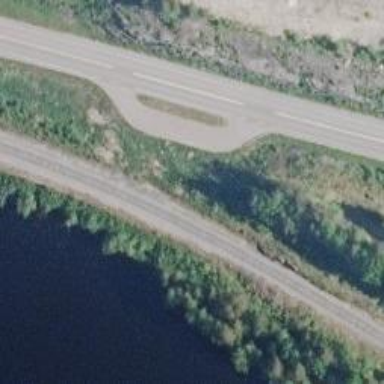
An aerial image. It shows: Rest area along the road.